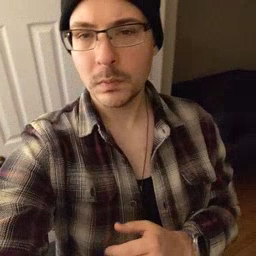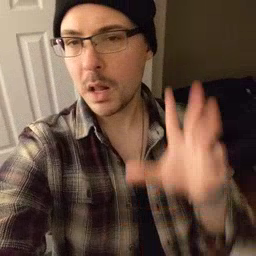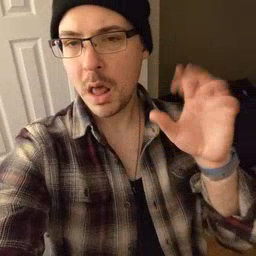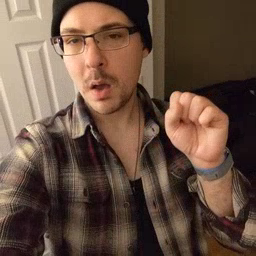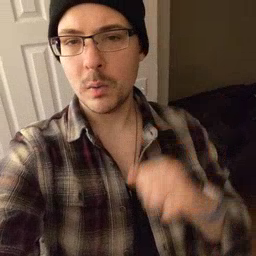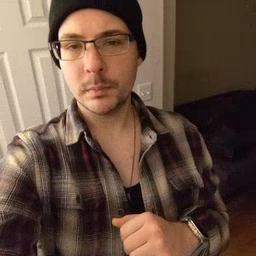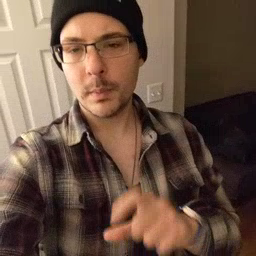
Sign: loud